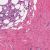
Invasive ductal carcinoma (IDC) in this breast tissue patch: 0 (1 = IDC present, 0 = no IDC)